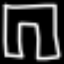
Label: pants